Current action and preconditions to check: trajectory_clear

Your task: For each precondition in the list above, predict whether it will hold at this action.

Consider the current scene as observed from the mobile robot's camera, and analyze the predicted future states of all dynamic agents (e.g., people, animals, vehicles, or any moving entities) within the NEXT SECOND.

IMPORTANT: Only answer "very likely" if you are absolutely certain—based on strong, clear evidence—that a dynamic agent will violate the precondition in the predicted future state. Do NOT answer "very likely" for unlikely, ambiguous, or low-probability risks.

Ask yourself for each precondition: Is there a high probability, with clear and convincing evidence, that the predicted future states of any dynamic agent will interfere with the predicted future state of the currently executing action within the NEXT SECOND, causing that precondition to fail?

Assess the risk level based on these predictions. Use "likely" or "very likely" if motions create a clear risk of interference.

Use "neutral" or "improbable" if agents are nearby but their predicted paths are clearly diverging or non-conflicting.

Failure Risk Categories: "very improbable", "improbable", "neutral", "likely", "very likely"

Answer Format: Output ONLY the probability_of_failure value from these categories: "very improbable", "improbable", "neutral", "likely", "very likely"

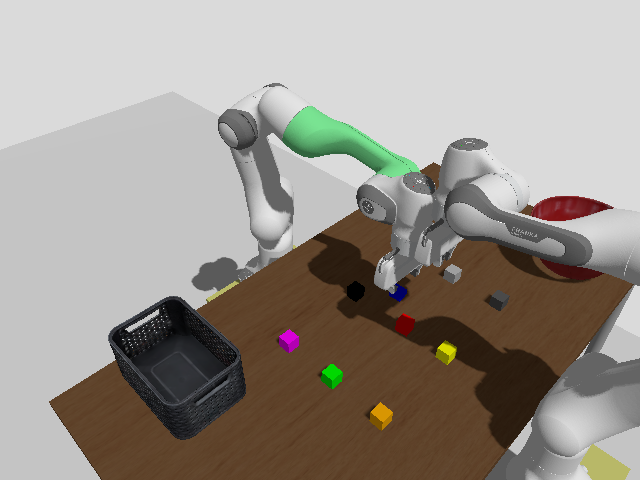

Answer: neutral